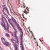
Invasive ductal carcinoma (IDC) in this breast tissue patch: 0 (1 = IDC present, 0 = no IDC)